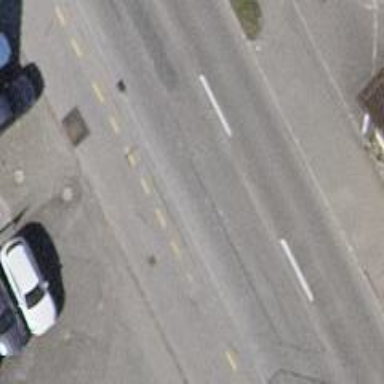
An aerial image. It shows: Asphalt sidewalk path.